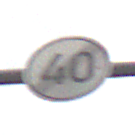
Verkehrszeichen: EndeGeschwindigkeit40
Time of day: Midday
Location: Outdoor (Nature)
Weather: Overcast
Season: NotSpecified
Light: Natural